Question: I am using Selenium with C# for doing automation of Web Page. I wanted to click on link named .
I used following code to click on Edit,
'''
driver.FindElementByPartialLinkText("Edit").Click();
'''
Now, problem is my page has multiple links named , I have attached following screen shot for more clarity.
I wanted to click link which is in table. I tried to copy XPath using Chrome Developer tool, but it is very specific, I may get more rows in table, so it will not be generic solution.
I got distinguished (not text), can I used it with XPath?

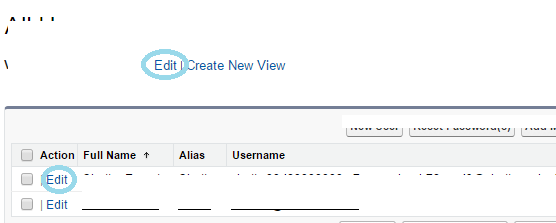
Answer: You can get a list of the web elements and then filter based on the title text. Something like this should workd
'''
List <WebElement> list= driver.findElements(By.linkText ( text ) );
'''
and then iterate the list of element and look for the title u are looking for using
'''
if (element.getAttribute("title").equals("Something")
//Do something
'''
and perform the action based on that.